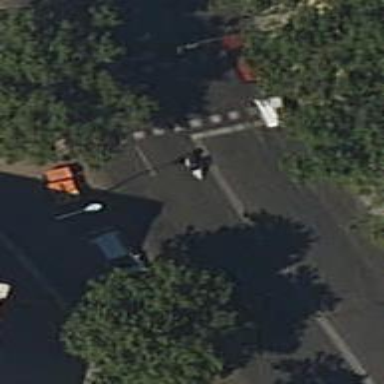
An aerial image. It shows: Road with traffic signals.